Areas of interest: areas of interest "Park Square"
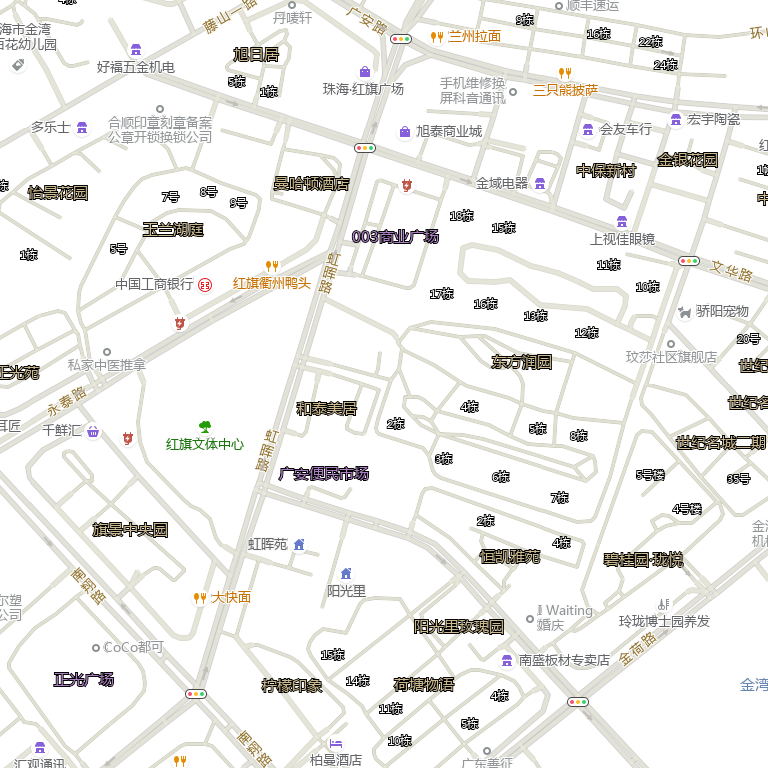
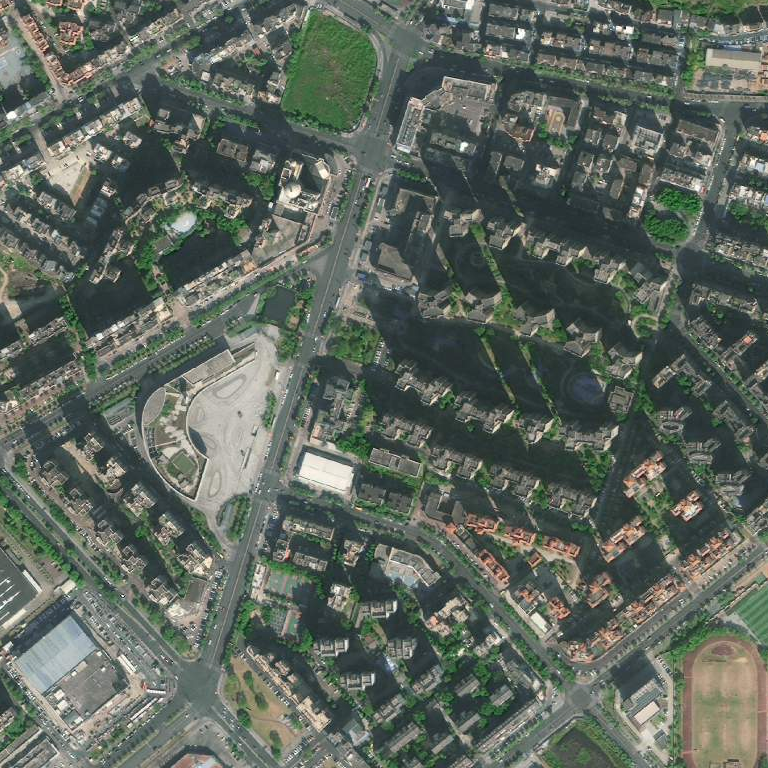